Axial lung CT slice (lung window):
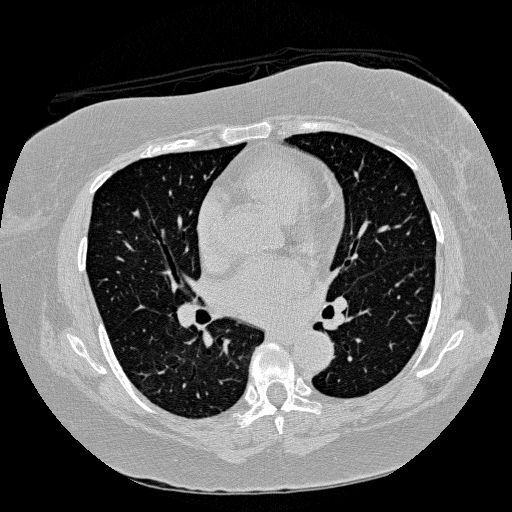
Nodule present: no